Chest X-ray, PA view. Patient: 56 years old, sex F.
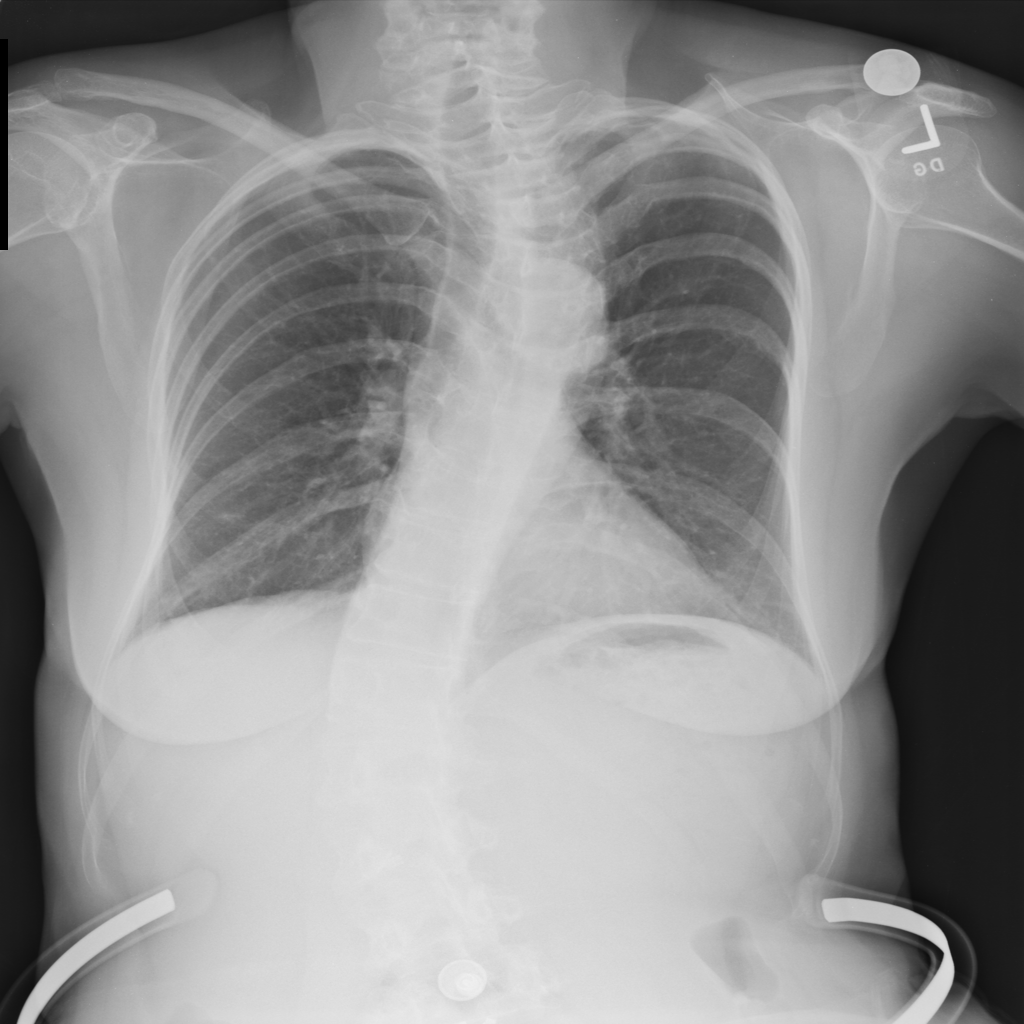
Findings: No Finding